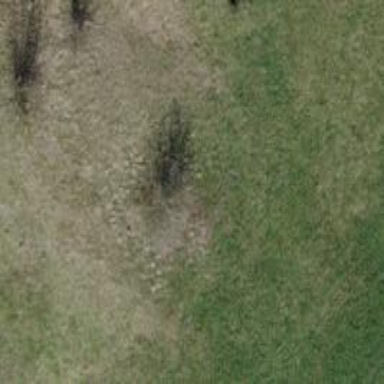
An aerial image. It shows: Shrub in its natural environment.